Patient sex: F
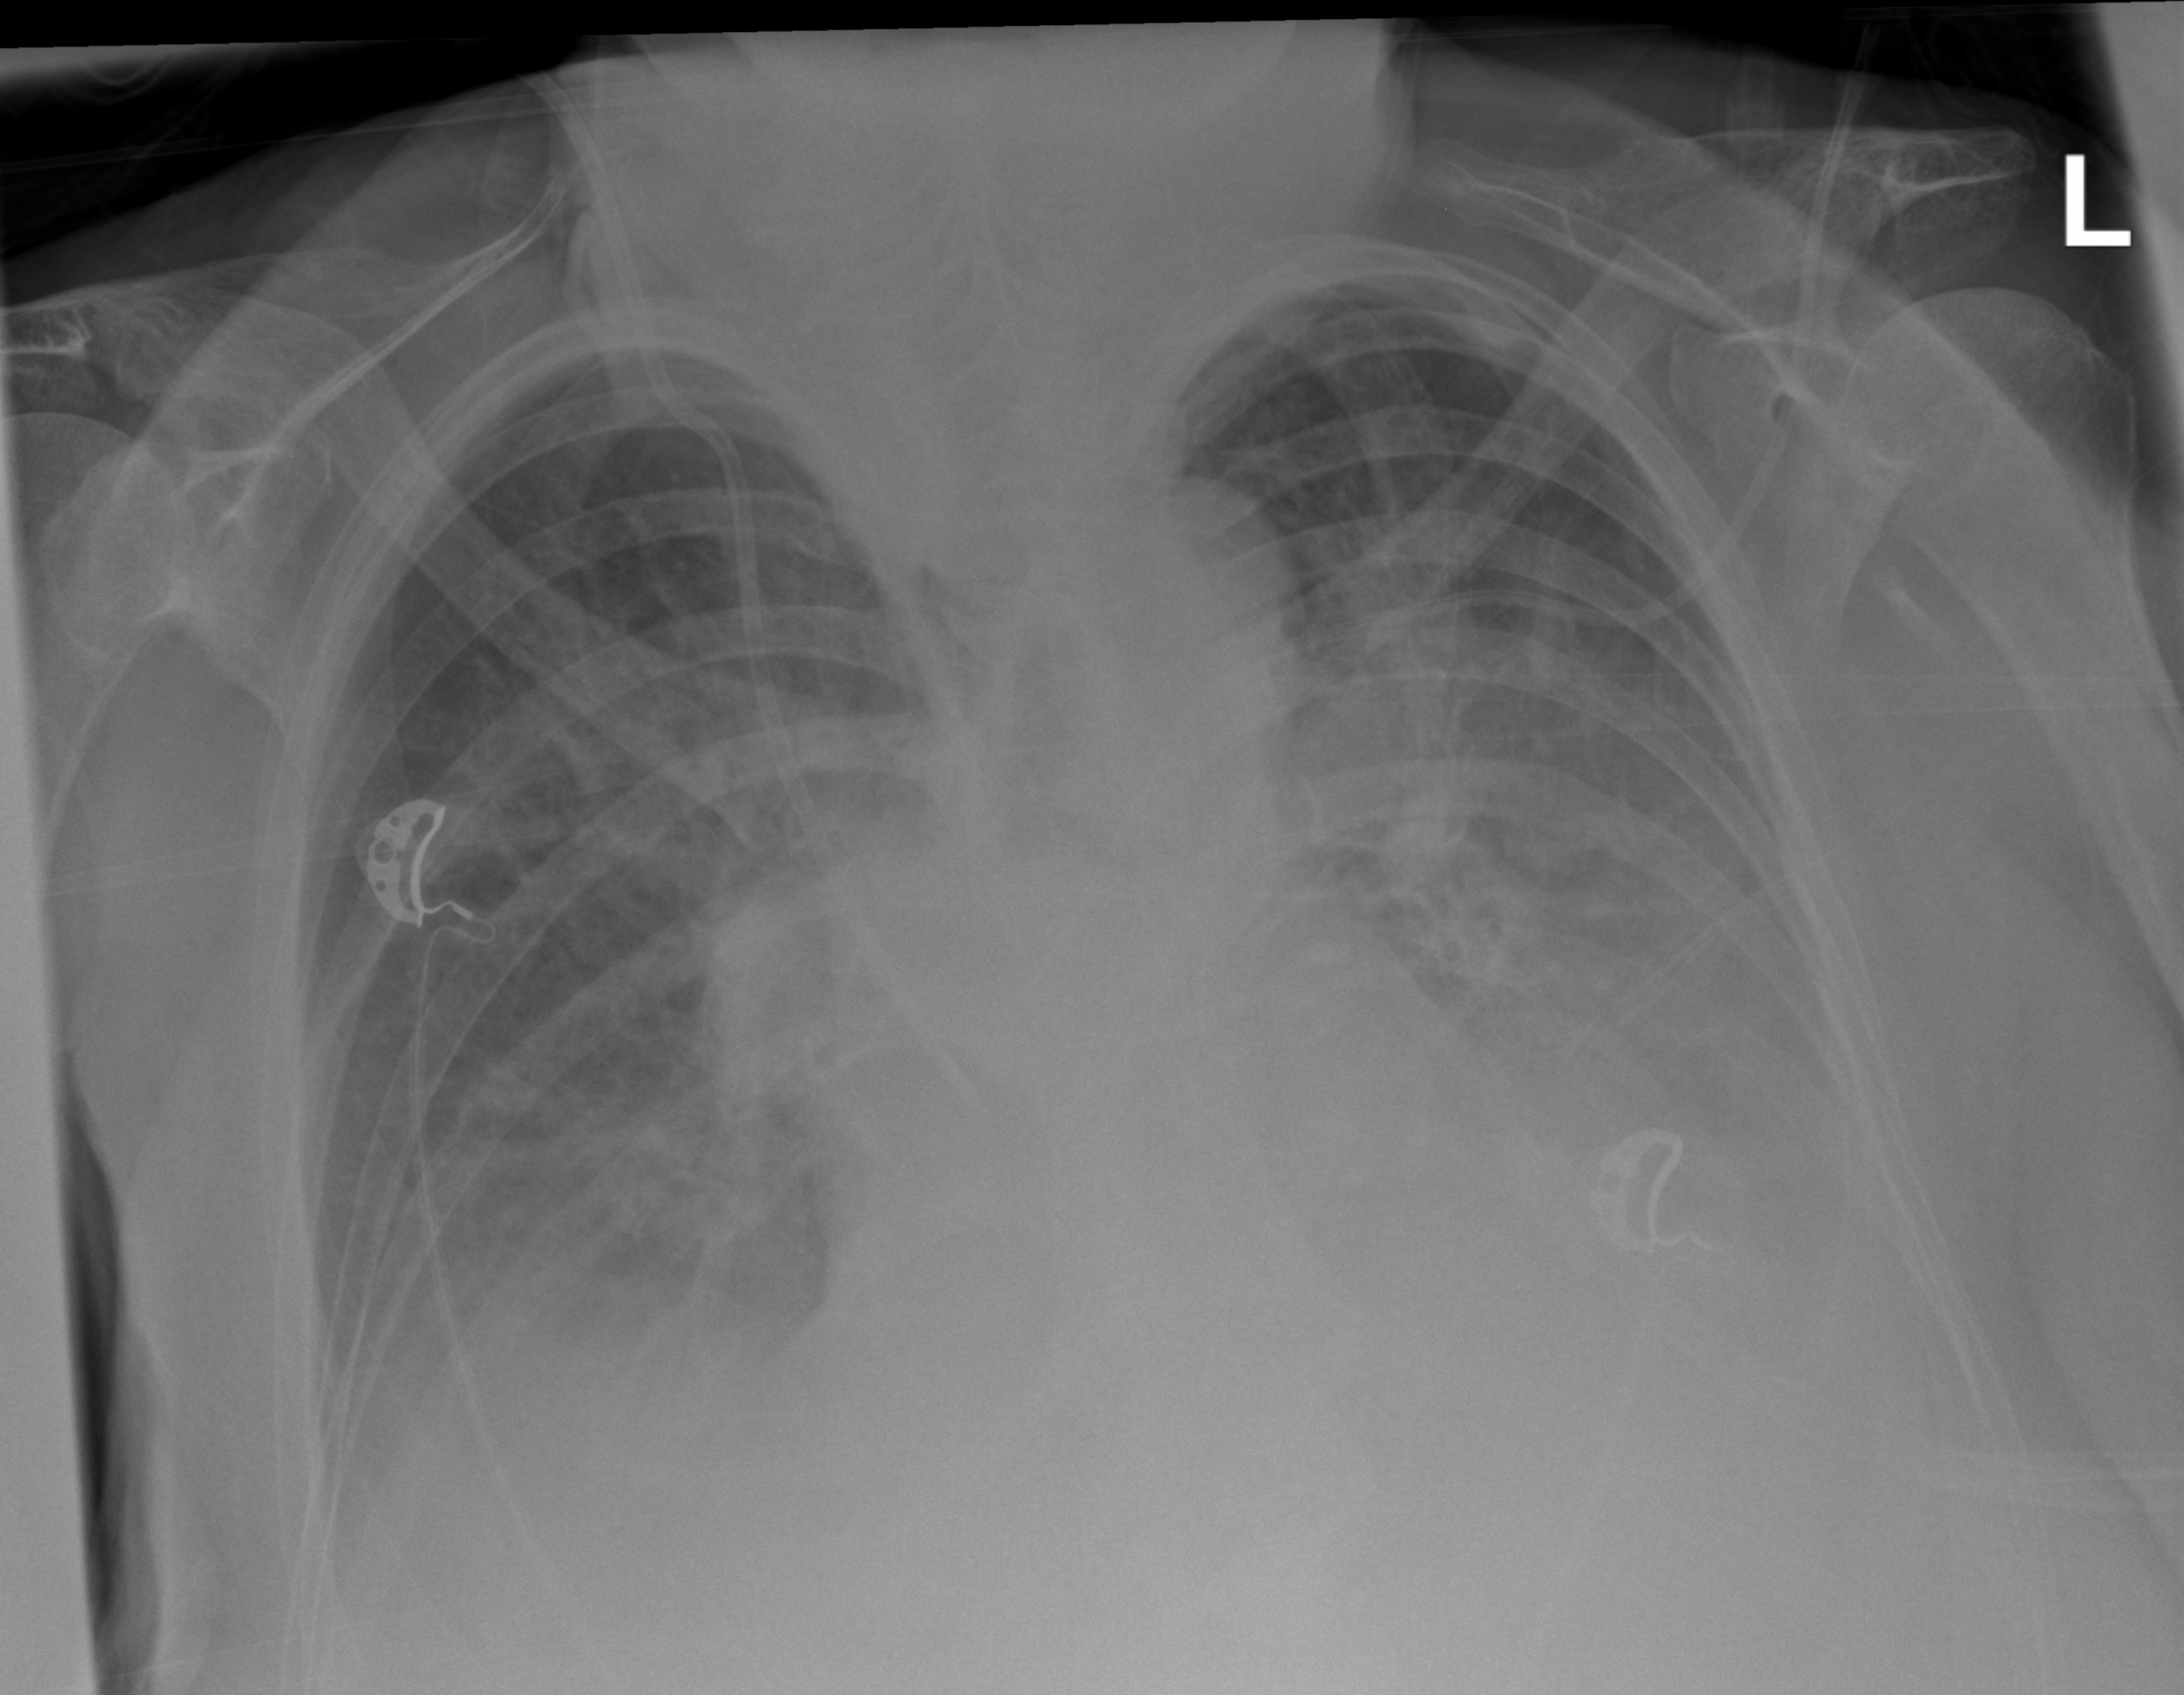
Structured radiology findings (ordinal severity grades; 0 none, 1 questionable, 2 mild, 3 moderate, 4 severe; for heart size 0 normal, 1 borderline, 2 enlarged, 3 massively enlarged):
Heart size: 2
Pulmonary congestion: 2
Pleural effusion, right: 2
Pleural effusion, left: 2
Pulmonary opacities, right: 2
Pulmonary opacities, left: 2
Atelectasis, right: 2
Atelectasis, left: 2